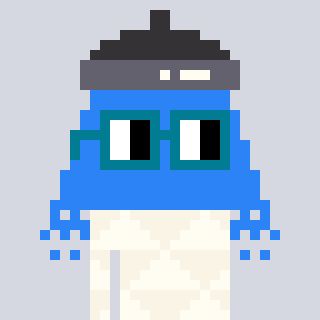
a pixel art character with square dark green glasses, a shower-shaped head and a grayscale-colored body on a cool background